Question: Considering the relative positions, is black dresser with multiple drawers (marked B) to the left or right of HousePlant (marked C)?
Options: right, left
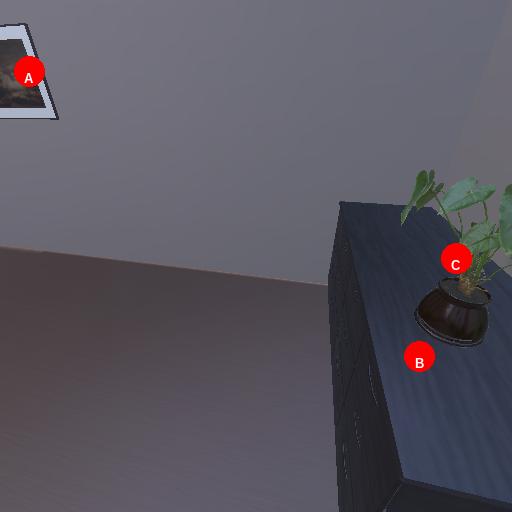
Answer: right